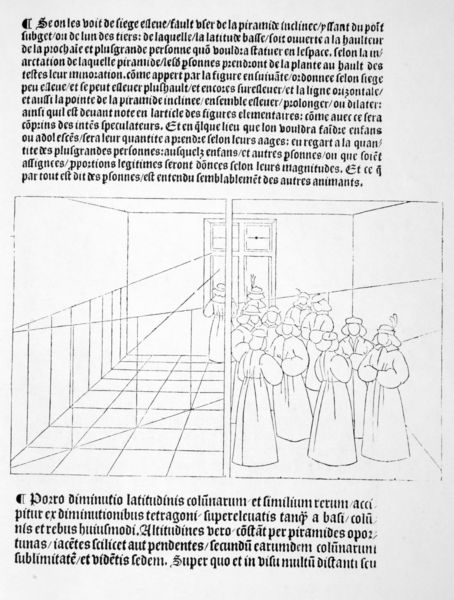
Titel: Illustration aus: "De Artificiali Perspectiva"
Künstler: Viator
Standort: New York
Institution: Pierpont Morgan Library
Schlagwörter: feder, gruppe, kopf, mann, weiß, frauen, menschen, fenster, frau, hut, hüte, kleid, kleider, licht, männer, raum, schwarz, skizze, zeichnung, zimmer, malerei, rock, alt, architektur, arme, bibel, gesicht, lang, mensch, stehen, bild, hände, innenraum, gitter, sonne, boden, gewand, decke, gewänder, innen, schulter, schrift, papier, perspektive, studie, linien, figuren, französisch, tiefe, fluchtlinien, wände, buch, zentralperspektive, druck, künstler, seite, fliesen, illustration, text, buchstabe, holzdruck, beten, entwurf, schema, buchdruck, buchseite, quadrate, diagonal, geometrisch, mittelalter, konstruktion, mönche, plan, platten, achsen, dürer, fraktur, geometrie, raster, beschreibung, wort, gläubige, latein, lateinisch, anleitung, nonnen, räumlichkeit, altertum, blocksatz, lehrbuch, satz, handbuch, gefalten, gutenberg, lux, piere della francesca, kop, sonneneinstrahlung, fluctlinie, blicklinie